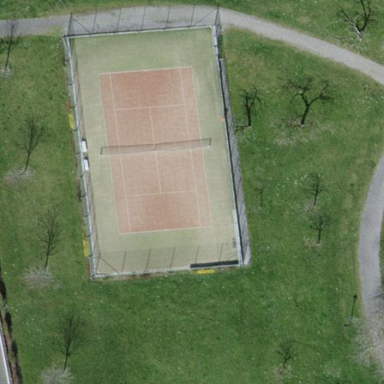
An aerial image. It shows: Tennis court on pitch.